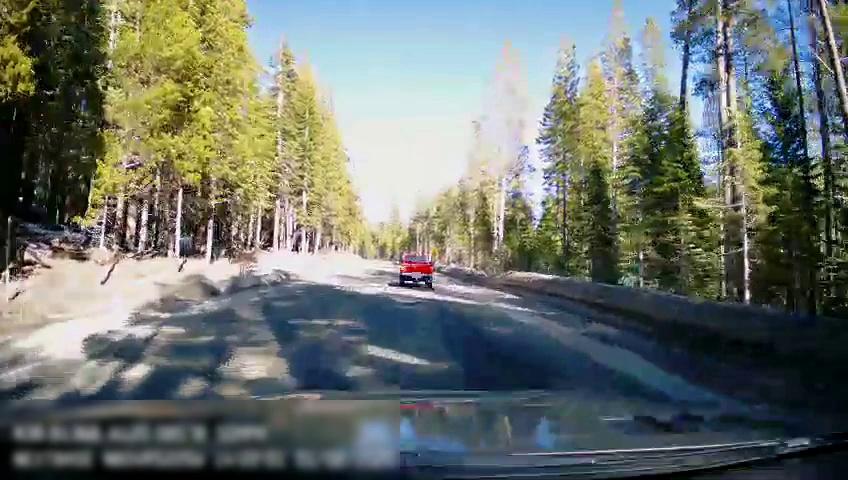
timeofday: Day
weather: Sunny
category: Drivable Space
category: Vehicles | Truck